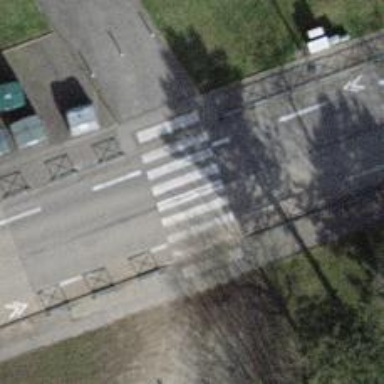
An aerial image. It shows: Marked crossing on the road.